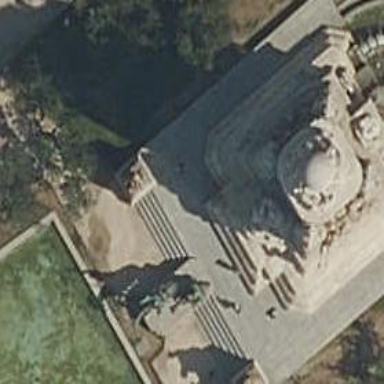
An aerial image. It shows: Statue is seen in the image.